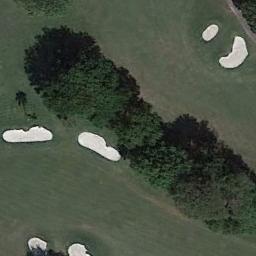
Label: golf_course